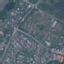
Land use / land cover: Residential